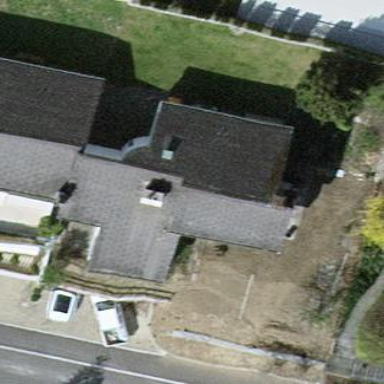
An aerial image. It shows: View of roof of building.